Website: macys
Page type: account-selection
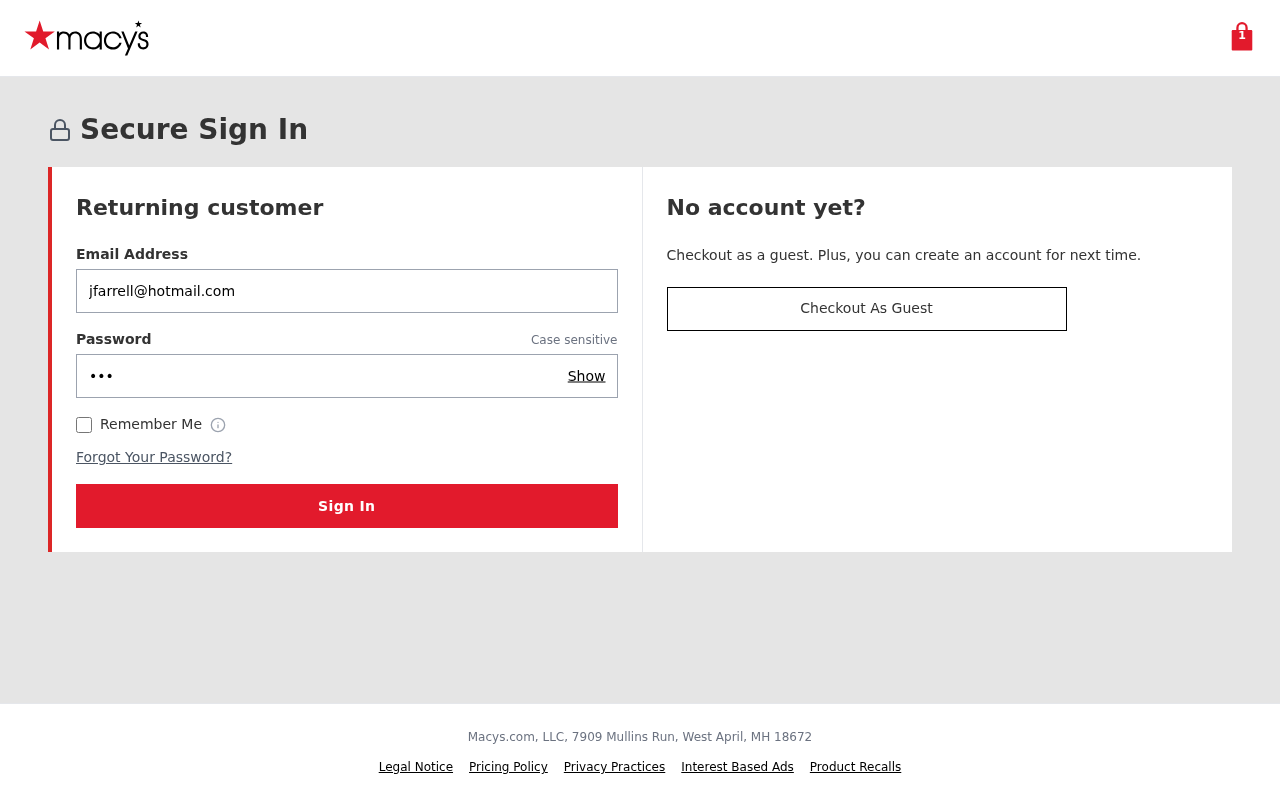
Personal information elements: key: PII_EMAIL
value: jfarrell@hotmail.com
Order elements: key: ORDER_NUM_ITEMS
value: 1